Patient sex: F
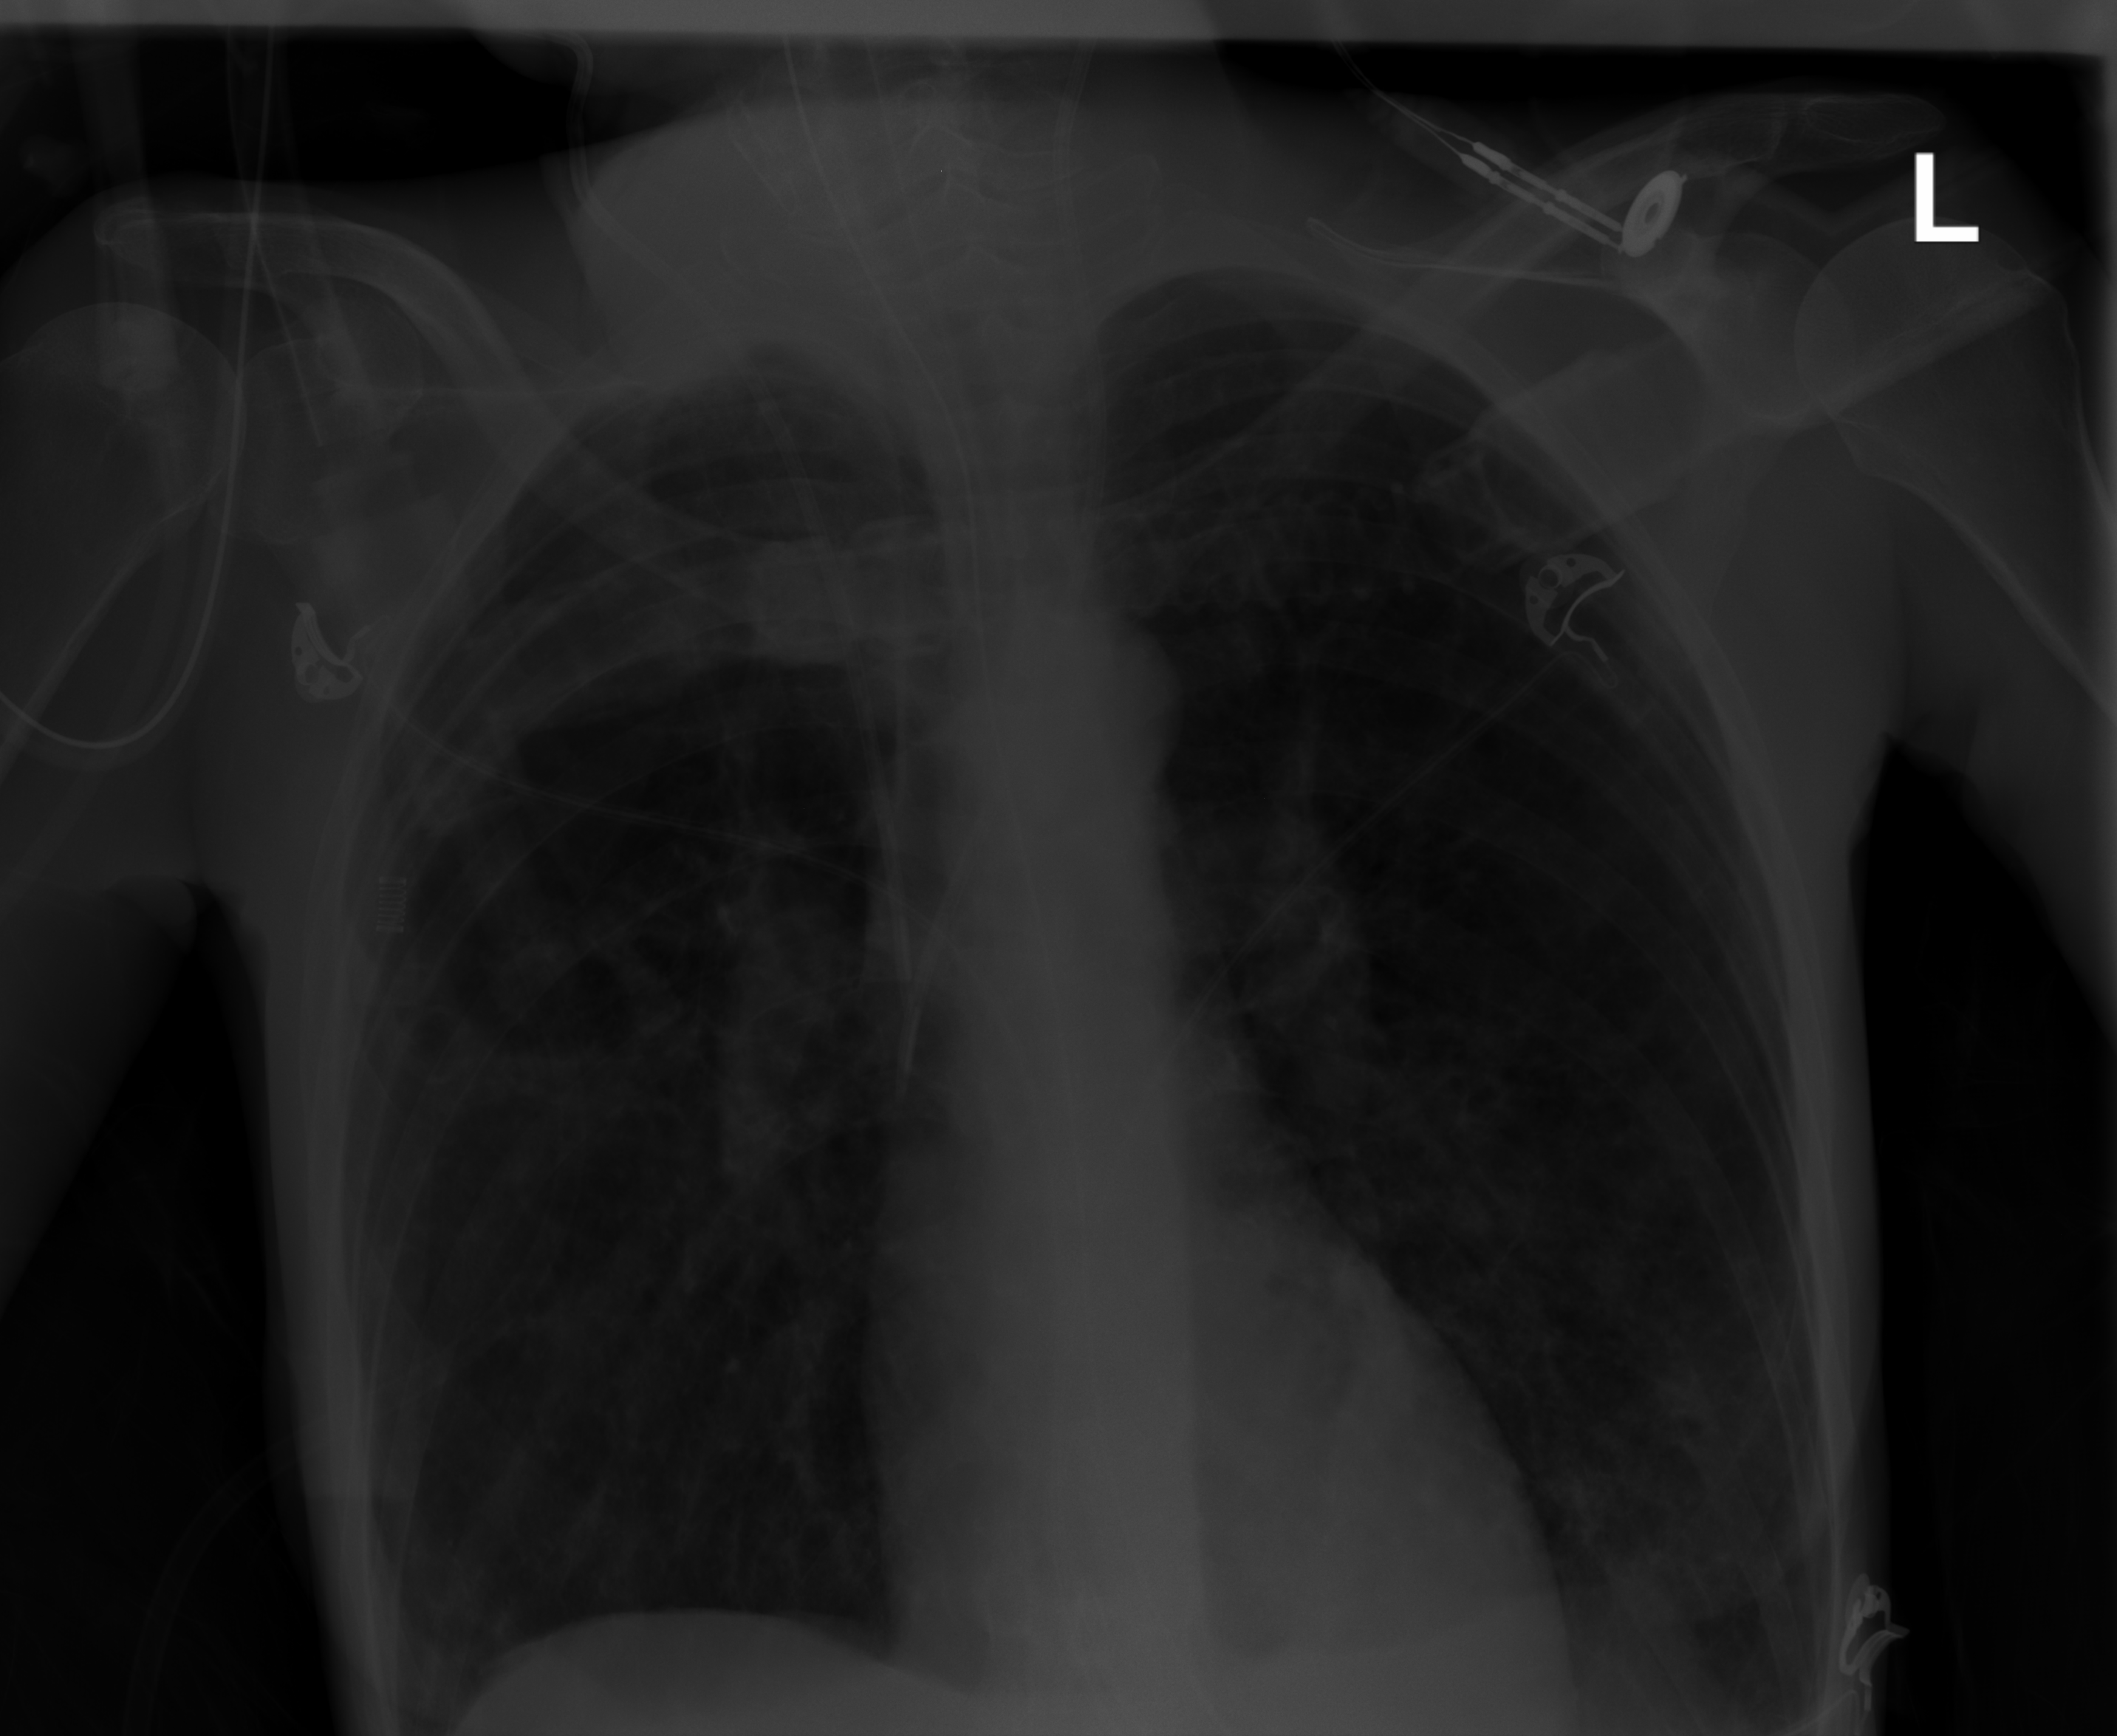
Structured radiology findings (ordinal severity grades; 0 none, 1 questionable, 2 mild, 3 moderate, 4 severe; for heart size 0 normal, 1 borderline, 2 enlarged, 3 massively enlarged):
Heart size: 0
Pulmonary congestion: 1
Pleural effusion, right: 0
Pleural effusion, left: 0
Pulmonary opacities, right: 0
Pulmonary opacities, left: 1
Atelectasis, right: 3
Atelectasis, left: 2